Aerial crown-view tile of a tropical tree (Barro Colorado Island, Panama), acquired 20250616:
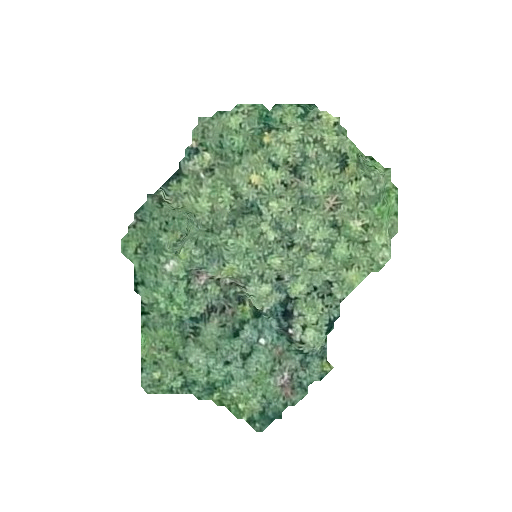
Species: Cecropia insignis
GBIF accepted scientific name: Cecropia insignis
Crown area: 88.566 m²